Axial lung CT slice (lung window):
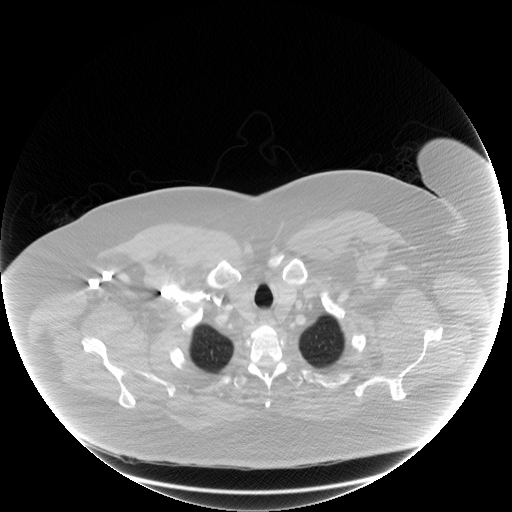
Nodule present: no